Interaction volume radius: 10 \u00c5
Interaction volume height: 15 \u00c5
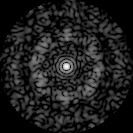
Disorder parameter: 0.7742